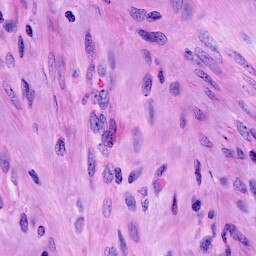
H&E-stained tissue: Cervix